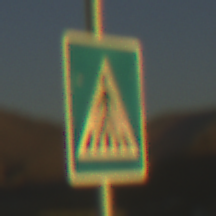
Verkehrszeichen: FussgaengerueberwegRechts
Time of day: SunriseSunset
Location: Outdoor (Nature)
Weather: Clear
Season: NotSpecified
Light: Natural